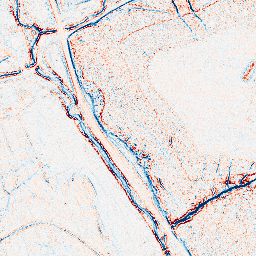
Category: edge_preserving
Decomposition family: anisotropic_diffusion
Decomposition parameters: iterations: 10
kappa: 100
gamma: 0.05
Upsampling method: bicubic
Upsampling parameters: scale: 8
Upsampling scale: 8